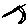
Label: moon